Question: I have prepared <URL> for my question and have a feeling, that only few lines of code are missing to make it working.
In an Android app I have 1 activity (<URL> - and when I change values in the preferences fragment, they are not saved.
Also the default values are not loaded and the summaries not updated:

Here is my where I register a shared prefs listener - in order to update the summaries - but for some reason it is never called:
'''
public class PrefFragment extends PreferenceFragment
implements OnSharedPreferenceChangeListener {
public static final String BOOL_1 = "bool_1";
public static final String STR_1 = "str_1";
public static final String STR_2 = "str_2";
private CheckBoxPreference mBool1;
private EditTextPreference mStr1;
private EditTextPreference mStr2;
private SharedPreferences mPrefs;
private Editor mEditor;
@Override
public void onCreate(Bundle savedInstanceState) {
super.onCreate(savedInstanceState);
setHasOptionsMenu(false);
addPreferencesFromResource(R.xml.preferences);
mBool1 = (CheckBoxPreference) findPreference(BOOL_1);
mStr1 = (EditTextPreference) findPreference(STR_1);
mStr2 = (EditTextPreference) findPreference(STR_2);
}
@Override
public void onAttach(Activity activity) {
super.onAttach(activity);
mPrefs = PreferenceManager.getDefaultSharedPreferences(activity);
mEditor = mPrefs.edit();
mPrefs.registerOnSharedPreferenceChangeListener(this);
}
@Override
public void onDetach() {
super.onDetach();
mPrefs.unregisterOnSharedPreferenceChangeListener(this);
}
@Override
public void onSharedPreferenceChanged(SharedPreferences prefs,
String key) {
Log.d("onSharedPreferenceChanged", key); // XXX is never called
if (BOOL_1.equals(key)) {
boolean bool1 = prefs.getBoolean(key, false);
mBool1.setSummary(bool1 ? "Enabled" : "Disabled");
} else if (STR_1.equals(key)) {
String str1 = prefs.getString(key, "");
mStr1.setSummary(str1);
} else if (STR_2.equals(key)) {
String str2 = prefs.getString(key, "");
mStr2.setSummary(str2);
}
}
}
'''
And here is <URL>:
'''
<?xml version="1.0" encoding="utf-8"?>
<PreferenceScreen xmlns:android="http://schemas.android.com/apk/res/android" >
<PreferenceCategory
android:title="Category 1"
android:key="category_1">
<CheckBoxPreference
android:key="bool_1"
android:title="Boolean 1"
android:summary="XXX how to set this? XXX"
android:defaultValue="false" />
<EditTextPreference
android:dependency="bool_1"
android:key="str_1"
android:title="String 1"
android:summary="XXX how to set this? XXX"
android:defaultValue="change me" />
<EditTextPreference
android:dependency="bool_1"
android:key="str_2"
android:title="String 2"
android:summary="XXX how to set this? XXX"
android:defaultValue="change me too" />
</PreferenceCategory>
</PreferenceScreen>
'''
So my question is how to handle (load, save) values in <URL> and implement 'onDialogClosed' method in my custom class? This seems like an overkill approach to me.
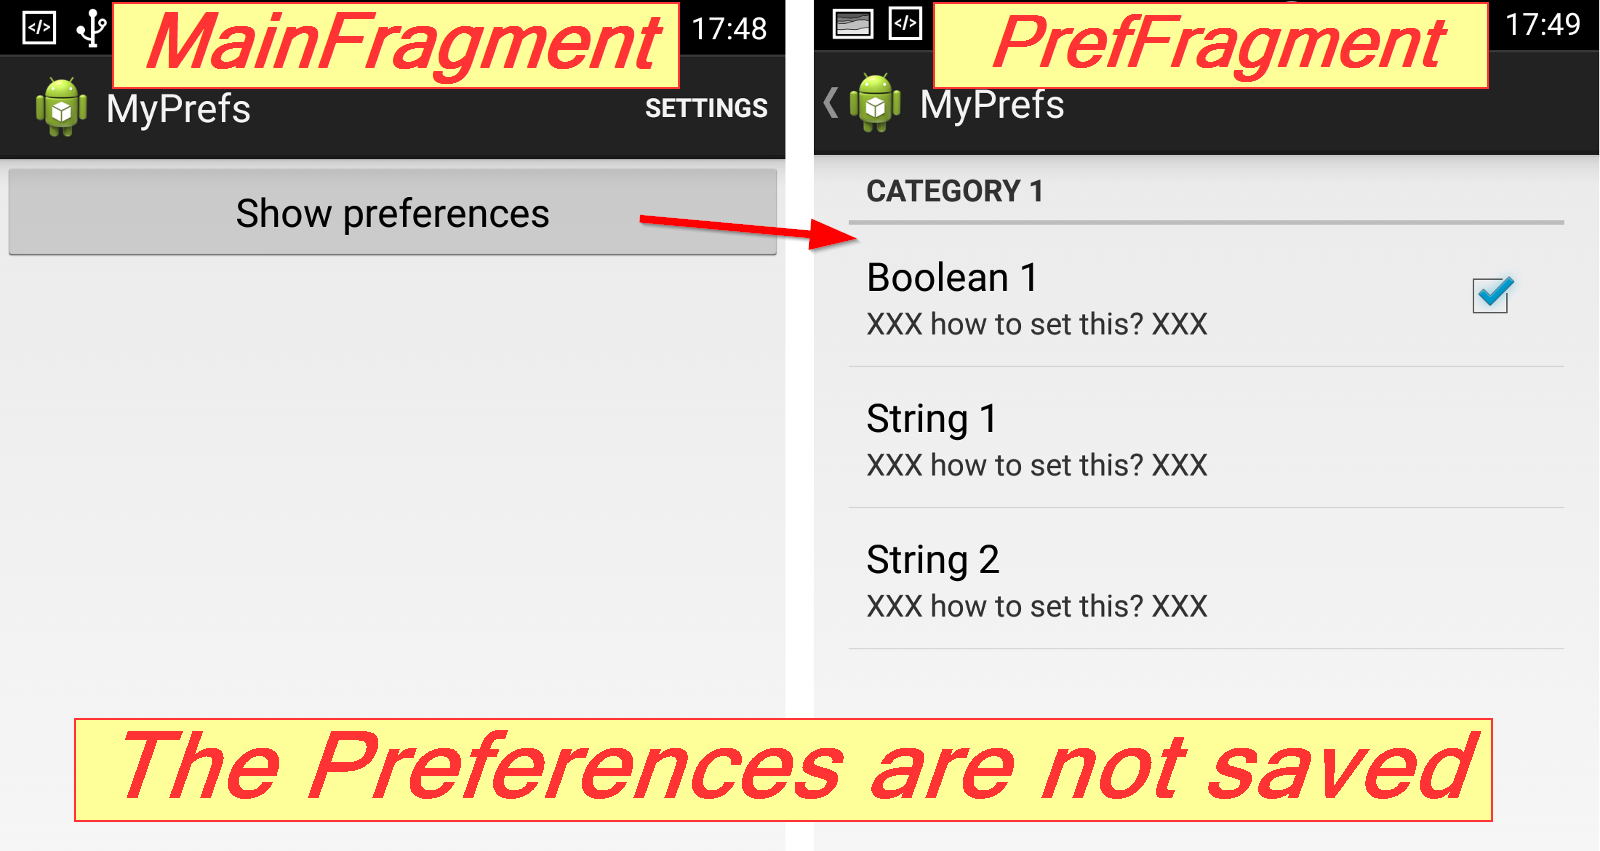
Answer: Ok, the following seems to work in <URL>:
'''
@Override
public void onResume() {
super.onResume();
SharedPreferences prefs = getPreferenceManager().getSharedPreferences();
// CHANGE 1: load saved values to set the summaries
onSharedPreferenceChanged(prefs, BOOL_1);
onSharedPreferenceChanged(prefs, STR_1);
onSharedPreferenceChanged(prefs, STR_2);
// CHANGE 2: register shared prefs listener in onResume
prefs.registerOnSharedPreferenceChangeListener(this);
}
@Override
public void onPause() {
super.onPause();
SharedPreferences prefs = getPreferenceManager().getSharedPreferences();
prefs.unregisterOnSharedPreferenceChangeListener(this);
}
'''